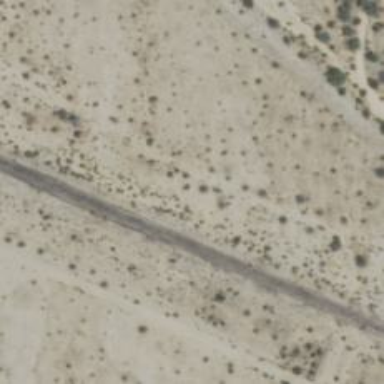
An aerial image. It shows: Abandoned railway.